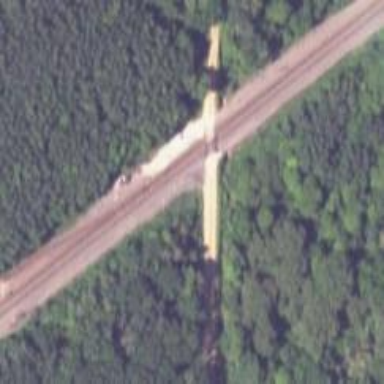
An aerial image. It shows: Junction on the railway.